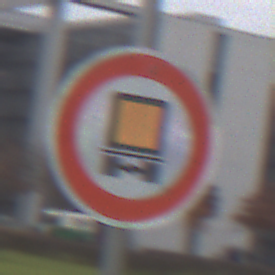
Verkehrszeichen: VerbotKennzeichnungspflichtigeKraftfahrzeugeGefaehrlicheGueter
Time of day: Midday
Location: Outdoor (Suburban)
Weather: Overcast
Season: NotSpecified
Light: Natural